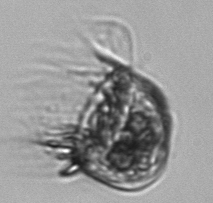
Label: Pelagostrobilidium